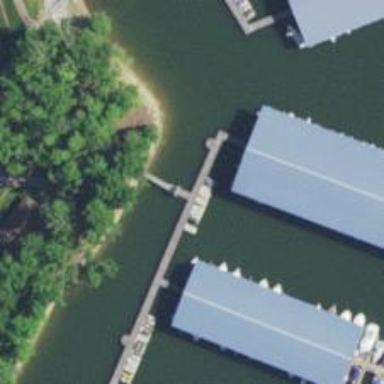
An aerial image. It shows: Man-made pier.